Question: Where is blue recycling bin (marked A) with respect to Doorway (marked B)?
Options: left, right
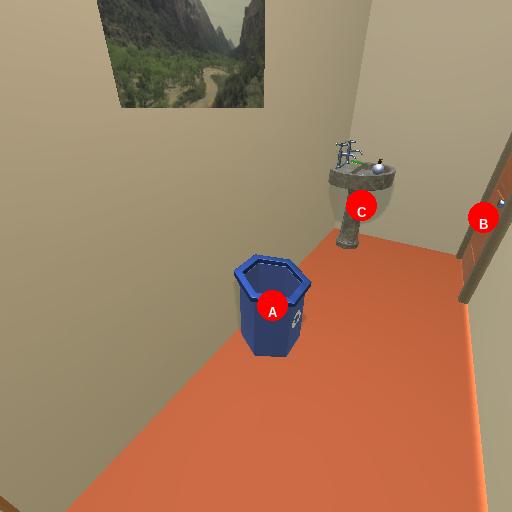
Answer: left